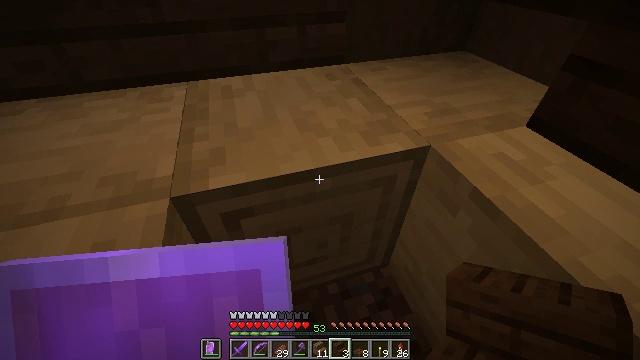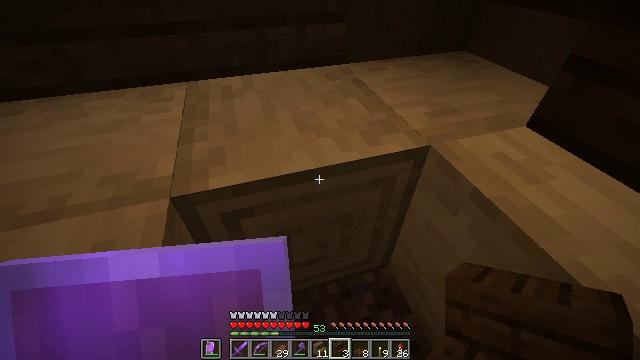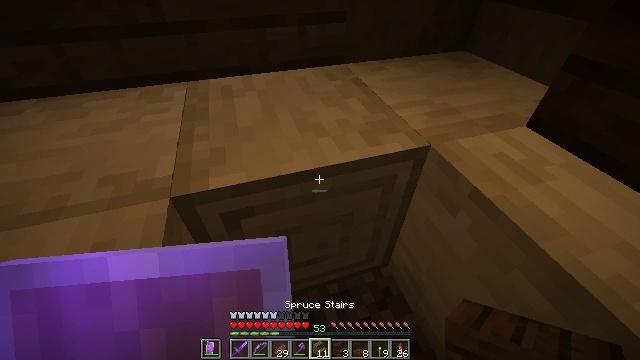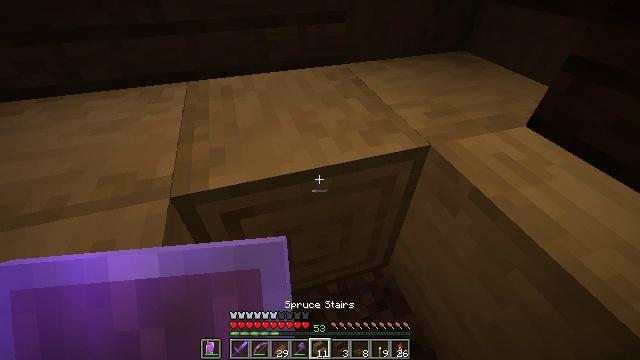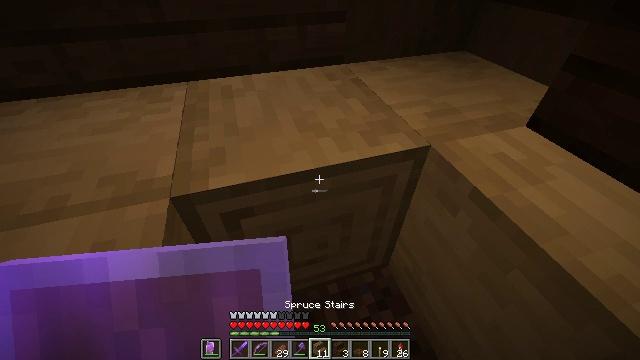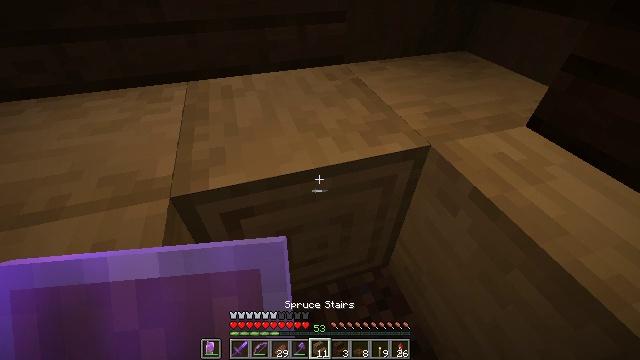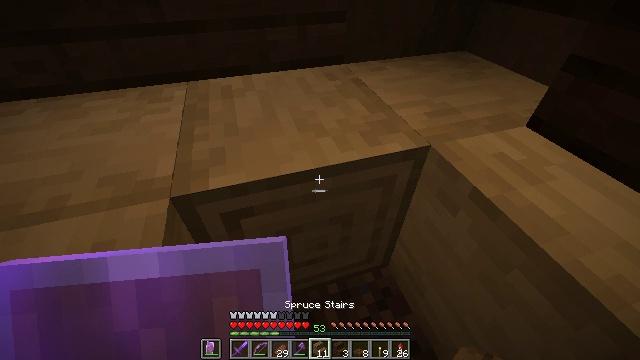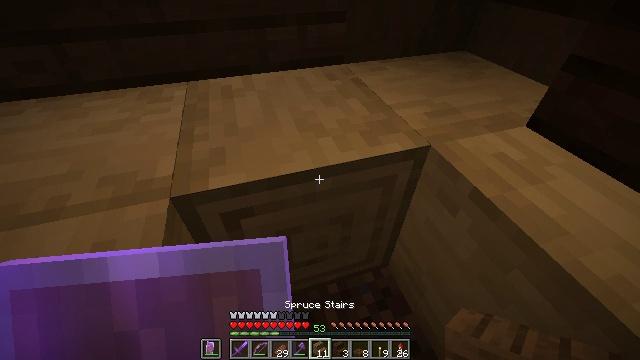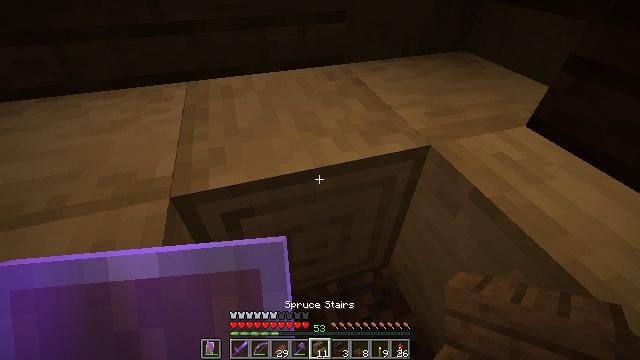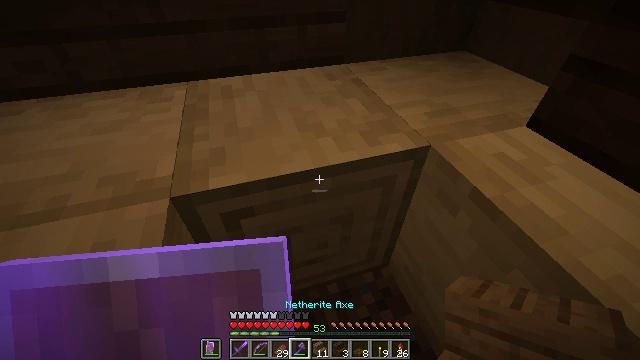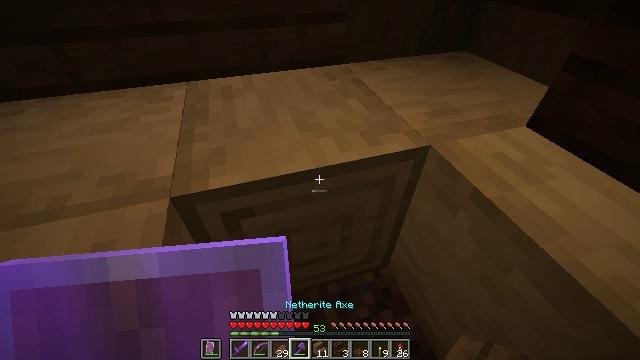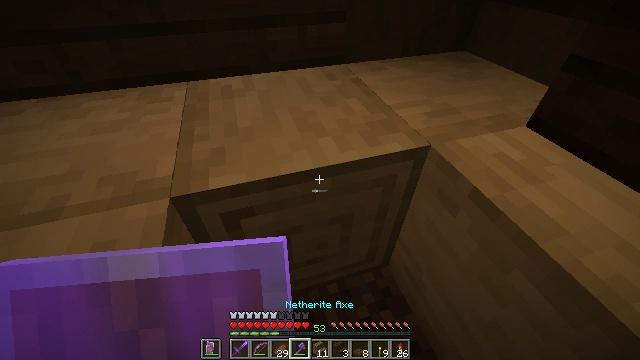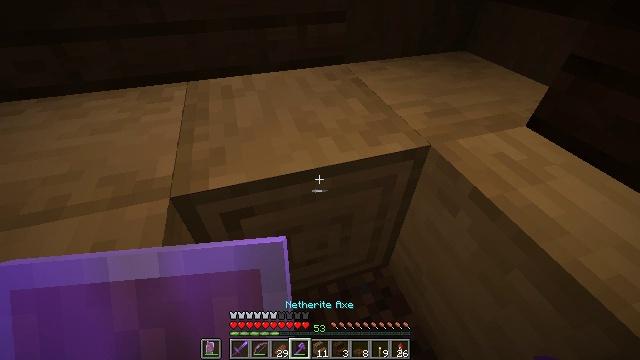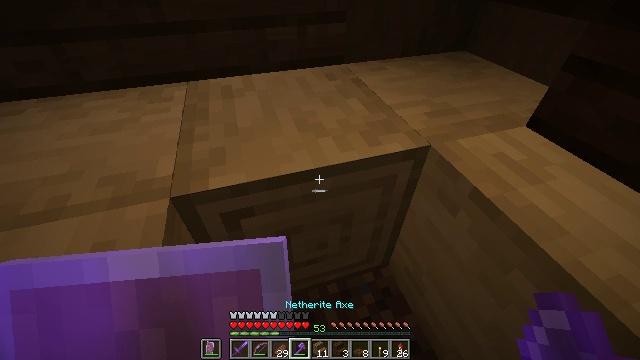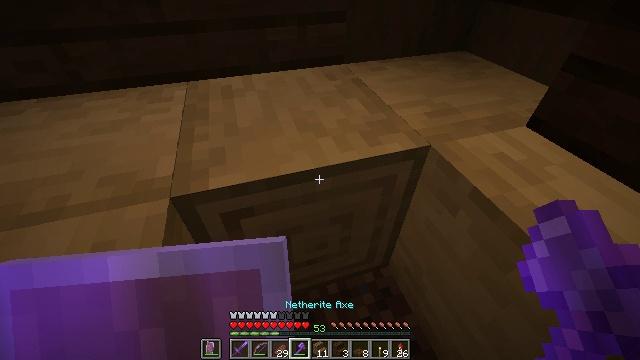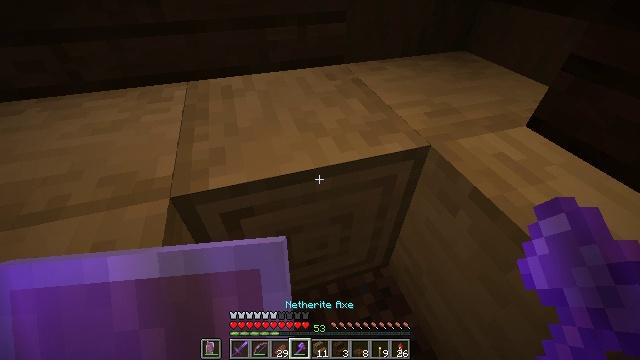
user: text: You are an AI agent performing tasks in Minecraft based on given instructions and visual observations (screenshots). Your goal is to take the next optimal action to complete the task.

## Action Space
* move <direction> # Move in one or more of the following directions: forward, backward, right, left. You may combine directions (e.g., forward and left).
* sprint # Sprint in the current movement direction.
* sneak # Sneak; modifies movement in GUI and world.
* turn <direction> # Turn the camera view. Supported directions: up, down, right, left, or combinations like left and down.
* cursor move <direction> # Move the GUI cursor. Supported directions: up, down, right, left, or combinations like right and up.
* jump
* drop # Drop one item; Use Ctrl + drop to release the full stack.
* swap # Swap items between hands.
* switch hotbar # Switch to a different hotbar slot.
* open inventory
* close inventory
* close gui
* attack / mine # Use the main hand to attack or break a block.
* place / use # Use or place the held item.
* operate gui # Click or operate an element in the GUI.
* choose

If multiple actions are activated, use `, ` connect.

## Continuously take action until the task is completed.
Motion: motion action
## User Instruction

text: Retrieve the stripped oak log.
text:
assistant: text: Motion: no_op
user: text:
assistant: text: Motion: no_op
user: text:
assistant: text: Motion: no_op
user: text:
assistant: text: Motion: no_op
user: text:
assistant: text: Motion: no_op
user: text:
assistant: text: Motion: no_op
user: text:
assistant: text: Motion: no_op
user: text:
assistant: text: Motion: no_op
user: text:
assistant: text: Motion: no_op
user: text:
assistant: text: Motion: no_op
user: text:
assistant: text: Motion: no_op
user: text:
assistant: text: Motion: no_op
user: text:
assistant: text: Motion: no_op
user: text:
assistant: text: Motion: no_op
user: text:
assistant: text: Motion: no_op
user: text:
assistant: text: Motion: no_op
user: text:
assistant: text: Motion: attack / mine
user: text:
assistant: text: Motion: move forward, attack / mine
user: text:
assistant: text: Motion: move forward, attack / mine
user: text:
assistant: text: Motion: move forward and move left, turn right and down, attack / mine
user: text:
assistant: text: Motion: move left, turn right, attack / mine
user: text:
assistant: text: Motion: move left, turn right and down, attack / mine
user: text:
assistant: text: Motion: move left, turn right, attack / mine
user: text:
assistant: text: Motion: move left, attack / mine
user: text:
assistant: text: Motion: move left, attack / mine
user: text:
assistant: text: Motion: move left, attack / mine
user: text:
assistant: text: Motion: move left, attack / mine
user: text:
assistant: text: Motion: move left, turn right, attack / mine
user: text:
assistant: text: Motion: turn right and up, attack / mine
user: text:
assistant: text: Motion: turn right and up, attack / mine